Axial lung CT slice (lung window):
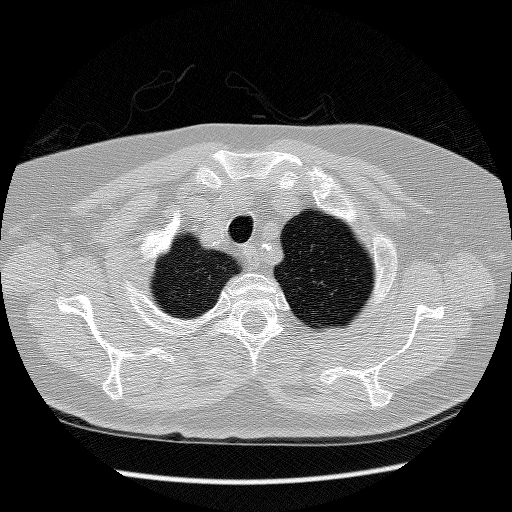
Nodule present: no